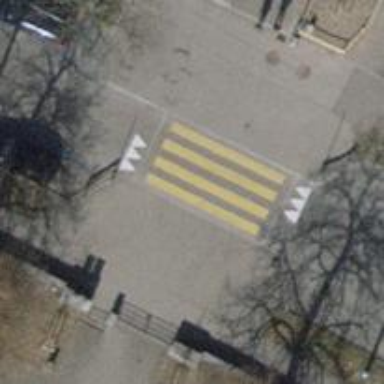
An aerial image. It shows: Uncontrolled crossing with traffic calming table on the road.